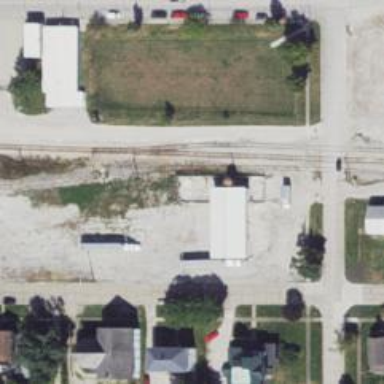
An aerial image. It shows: Railway siding with rails.